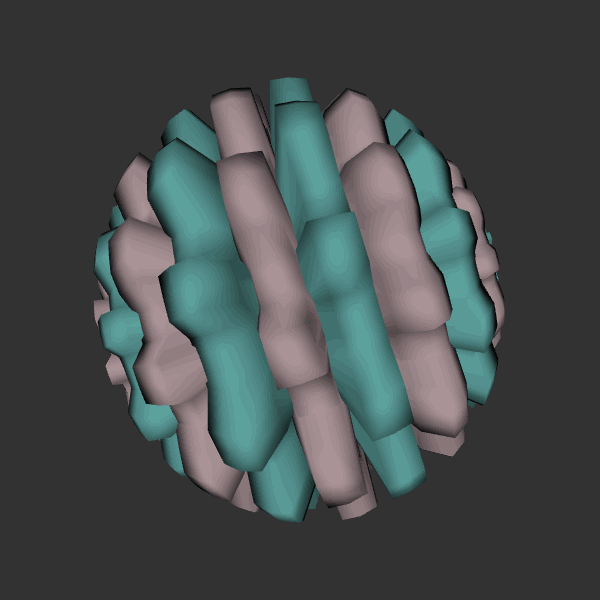
Background: dark